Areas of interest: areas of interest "Home Furnishing and Building Materials Market"
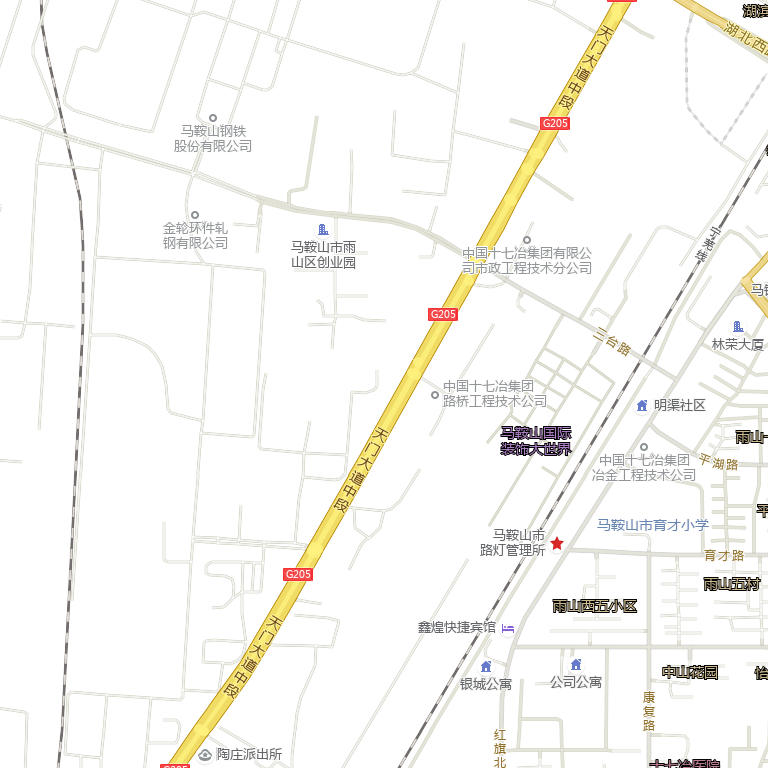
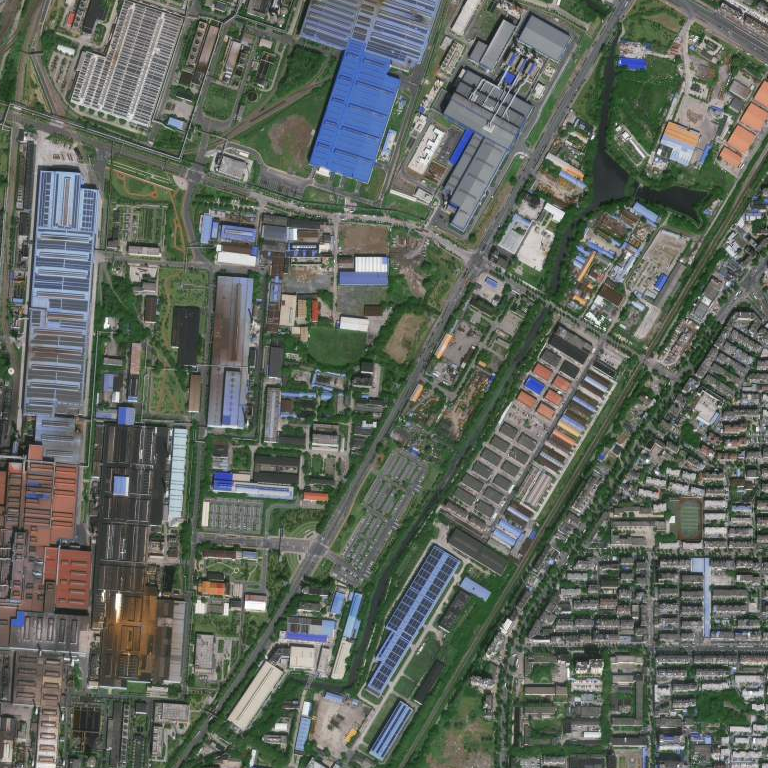